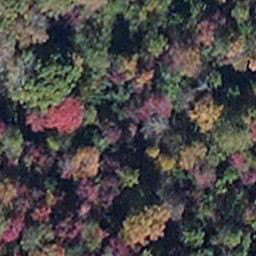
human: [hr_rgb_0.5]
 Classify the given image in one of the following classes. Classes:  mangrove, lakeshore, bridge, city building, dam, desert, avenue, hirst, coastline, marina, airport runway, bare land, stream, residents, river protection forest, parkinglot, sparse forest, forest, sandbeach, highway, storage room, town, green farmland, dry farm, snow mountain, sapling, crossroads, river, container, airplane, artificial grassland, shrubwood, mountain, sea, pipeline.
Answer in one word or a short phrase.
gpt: mangrove